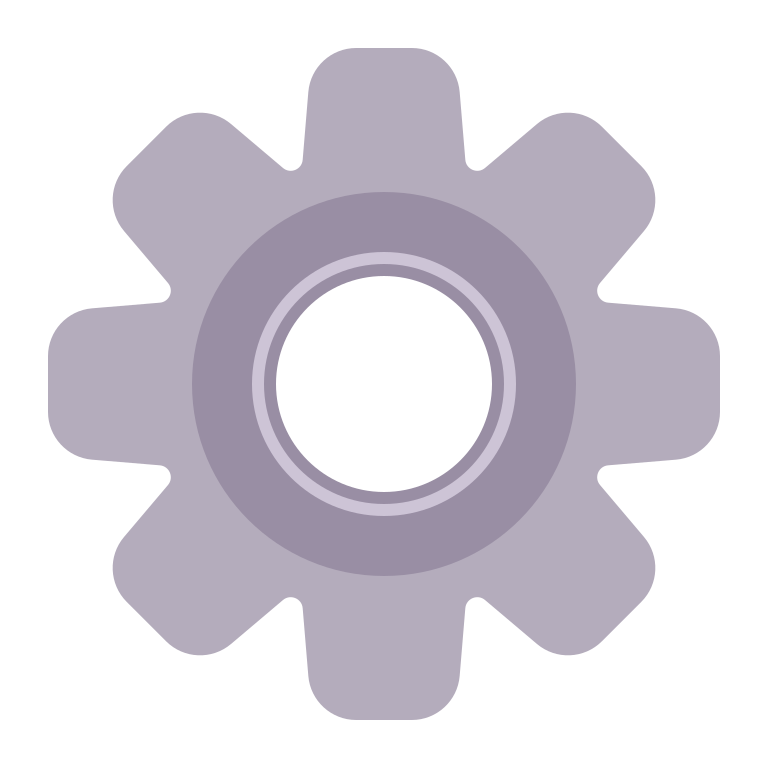
gear flat